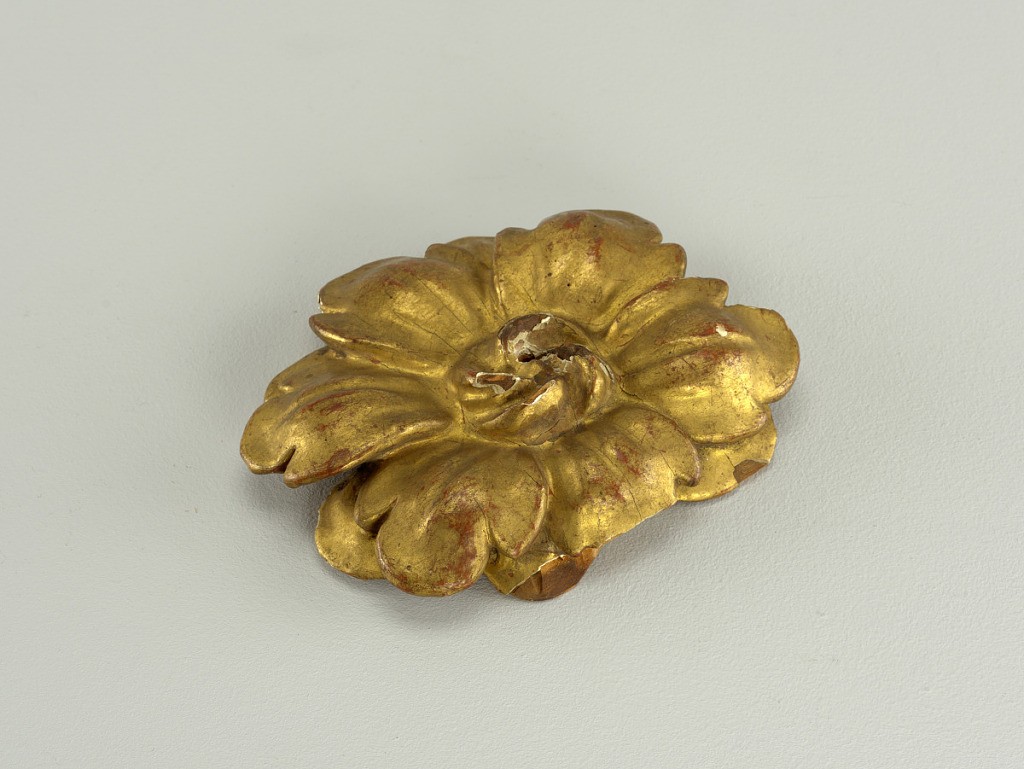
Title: Fragment, floral
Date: late 18th century
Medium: wood, gilded
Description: Flower.